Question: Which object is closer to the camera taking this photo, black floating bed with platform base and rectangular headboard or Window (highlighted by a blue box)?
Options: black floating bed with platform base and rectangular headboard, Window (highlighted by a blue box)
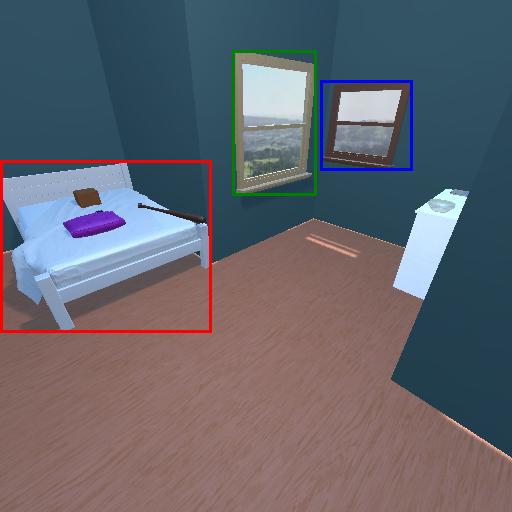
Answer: black floating bed with platform base and rectangular headboard